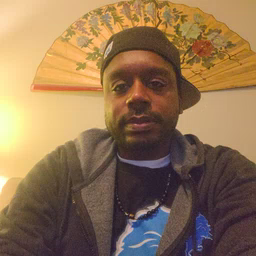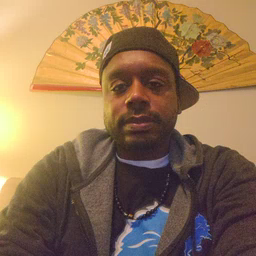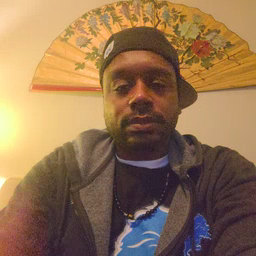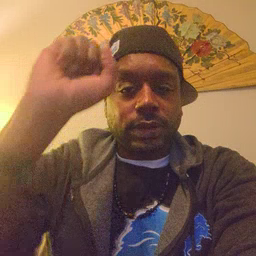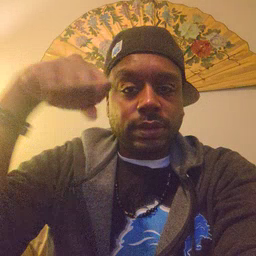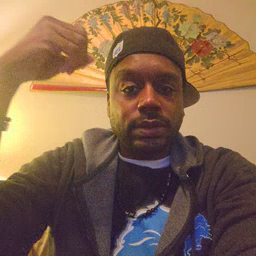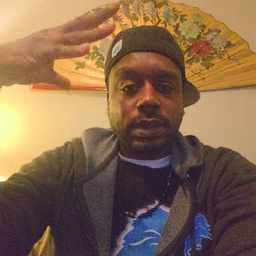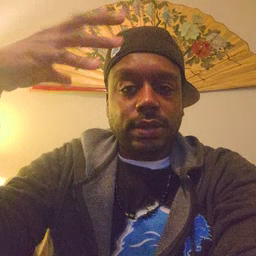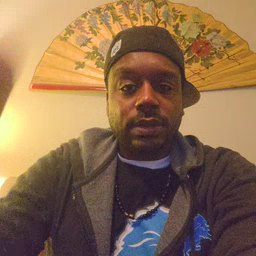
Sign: sun